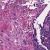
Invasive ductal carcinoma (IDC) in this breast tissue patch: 0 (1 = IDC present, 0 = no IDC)